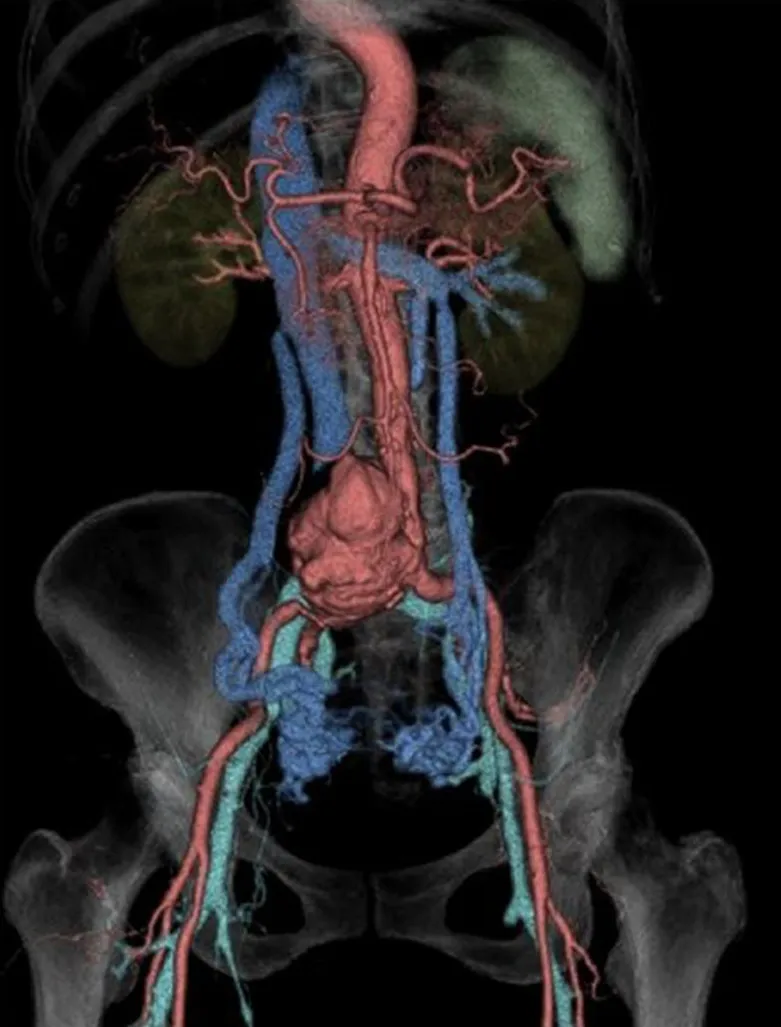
Preoperative 3D volume rendering image in the anterior view. A large aneurysm from the lower part of the abdominal aorta to the right CIA is observed. There is stenosis of the IVC due to displacement of AAA. The fistulous venous return to the IVC runs via the peripheral dilated veins in the bilateral internal iliac veins, dilated left and right ovarian veins, and left renal vein.
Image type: radiology (ct)